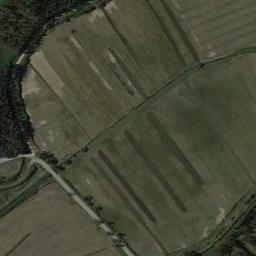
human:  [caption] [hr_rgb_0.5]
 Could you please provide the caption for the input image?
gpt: A large dense layer of green terraces with large green trees .

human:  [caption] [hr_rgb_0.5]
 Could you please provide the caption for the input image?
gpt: The bare and green terrace is next to some trees .

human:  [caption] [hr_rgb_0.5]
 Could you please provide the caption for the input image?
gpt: There are many green plants on the terrace .

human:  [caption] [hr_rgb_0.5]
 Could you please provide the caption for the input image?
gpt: There was a little weed around the terraces .

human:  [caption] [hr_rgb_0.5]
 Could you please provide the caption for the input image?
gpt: There are some green terraces arranged neatly .